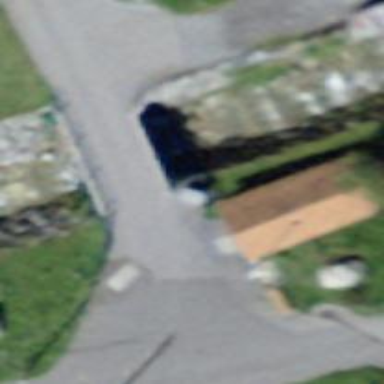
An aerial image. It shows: Post box.